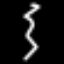
Label: squiggle